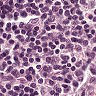
Metastatic tissue present: no